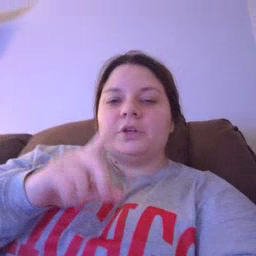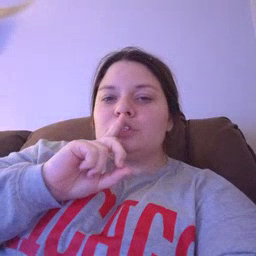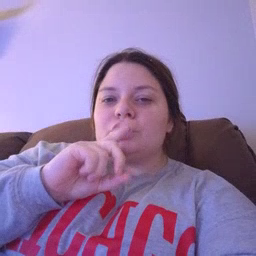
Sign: shhh